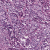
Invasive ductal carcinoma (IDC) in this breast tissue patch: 1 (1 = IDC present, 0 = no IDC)